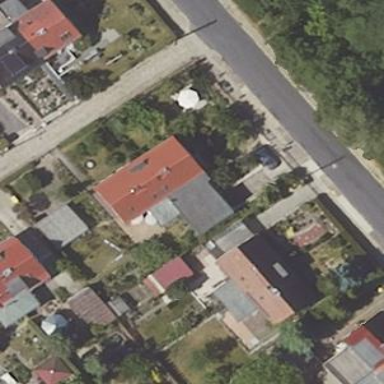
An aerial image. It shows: Semidetached house.